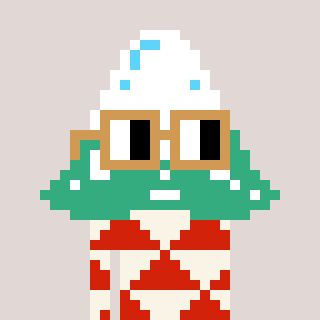
a pixel art character with square brown glasses, a snowy mountain-shaped head and a red-colored body on a warm background